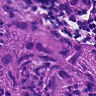
Metastatic tissue present: yes